Question: I am trying to add 1 ID to multiple security groups in Active Directory.
The ID needs to be only added to the "Security Tab" of the Security Group and not added as a member.
I need to set "write" permission for this ID.
Is there anyways to do this in Power-Shell?

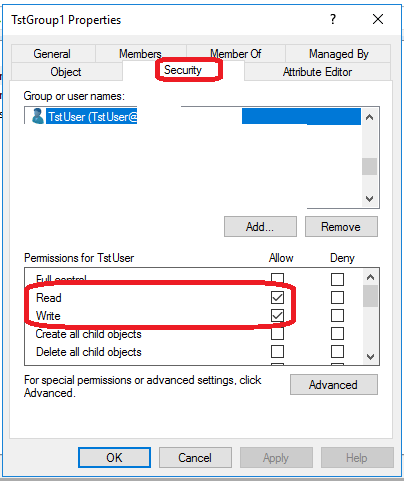
Answer: There are instructions <URL>.
I've modified that example for you to only give <URL> permissions, and to accept the username as a parameter. This also assumes the user, group, and computer you're running this on are all on the same domain:
'''
function Set-GroupSecurity {
[CmdletBinding()]
param (
[string] $GroupName,
[string] $UserName
)
$dom = [System.DirectoryServices.ActiveDirectory.Domain]::GetCurrentDomain()
$root = $dom.GetDirectoryEntry()
$search = [System.DirectoryServices.DirectorySearcher]$root
$search.Filter = "(&(objectclass=group)(sAMAccountName=$GroupName))"
$search.SizeLimit = 3000
$result = $search.FindOne()
$object = $result.GetDirectoryEntry()
$sec = $object.ObjectSecurity
## set the rights and control type
$allow = [System.Security.AccessControl.AccessControlType]::Allow
$read = [System.DirectoryServices.ActiveDirectoryRights]::GenericRead
$write = [System.DirectoryServices.ActiveDirectoryRights]::GenericWrite
## who does this apply to
$domname = ([ADSI]"").Name
$who = New-Object -TypeName System.Security.Principal.NTAccount -ArgumentList "$domname", $UserName
# apply rules
$readrule = New-Object -TypeName System.DirectoryServices.ActiveDirectoryAccessRule -ArgumentList $who, $read, $allow
$sec.AddAccessRule($readrule)
$writerule = New-Object -TypeName System.DirectoryServices.ActiveDirectoryAccessRule -ArgumentList $who, $write, $allow
$sec.AddAccessRule($writerule)
# tell it that we're only changing the DACL and not the owner
$object.get_Options().SecurityMasks = [System.DirectoryServices.SecurityMasks]::Dacl
# save
$object.CommitChanges()
}
'''
You can paste that into a PowerShell prompt and hit enter. That will make the function available to use. Then you can use it like this:
'''
Set-GroupSecurity -GroupName "TstGroup1" -UserName "someone"
'''